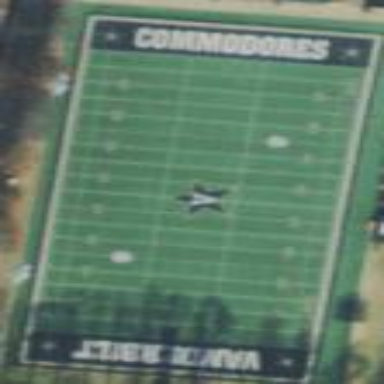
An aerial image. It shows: Pitch for American football.